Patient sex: M
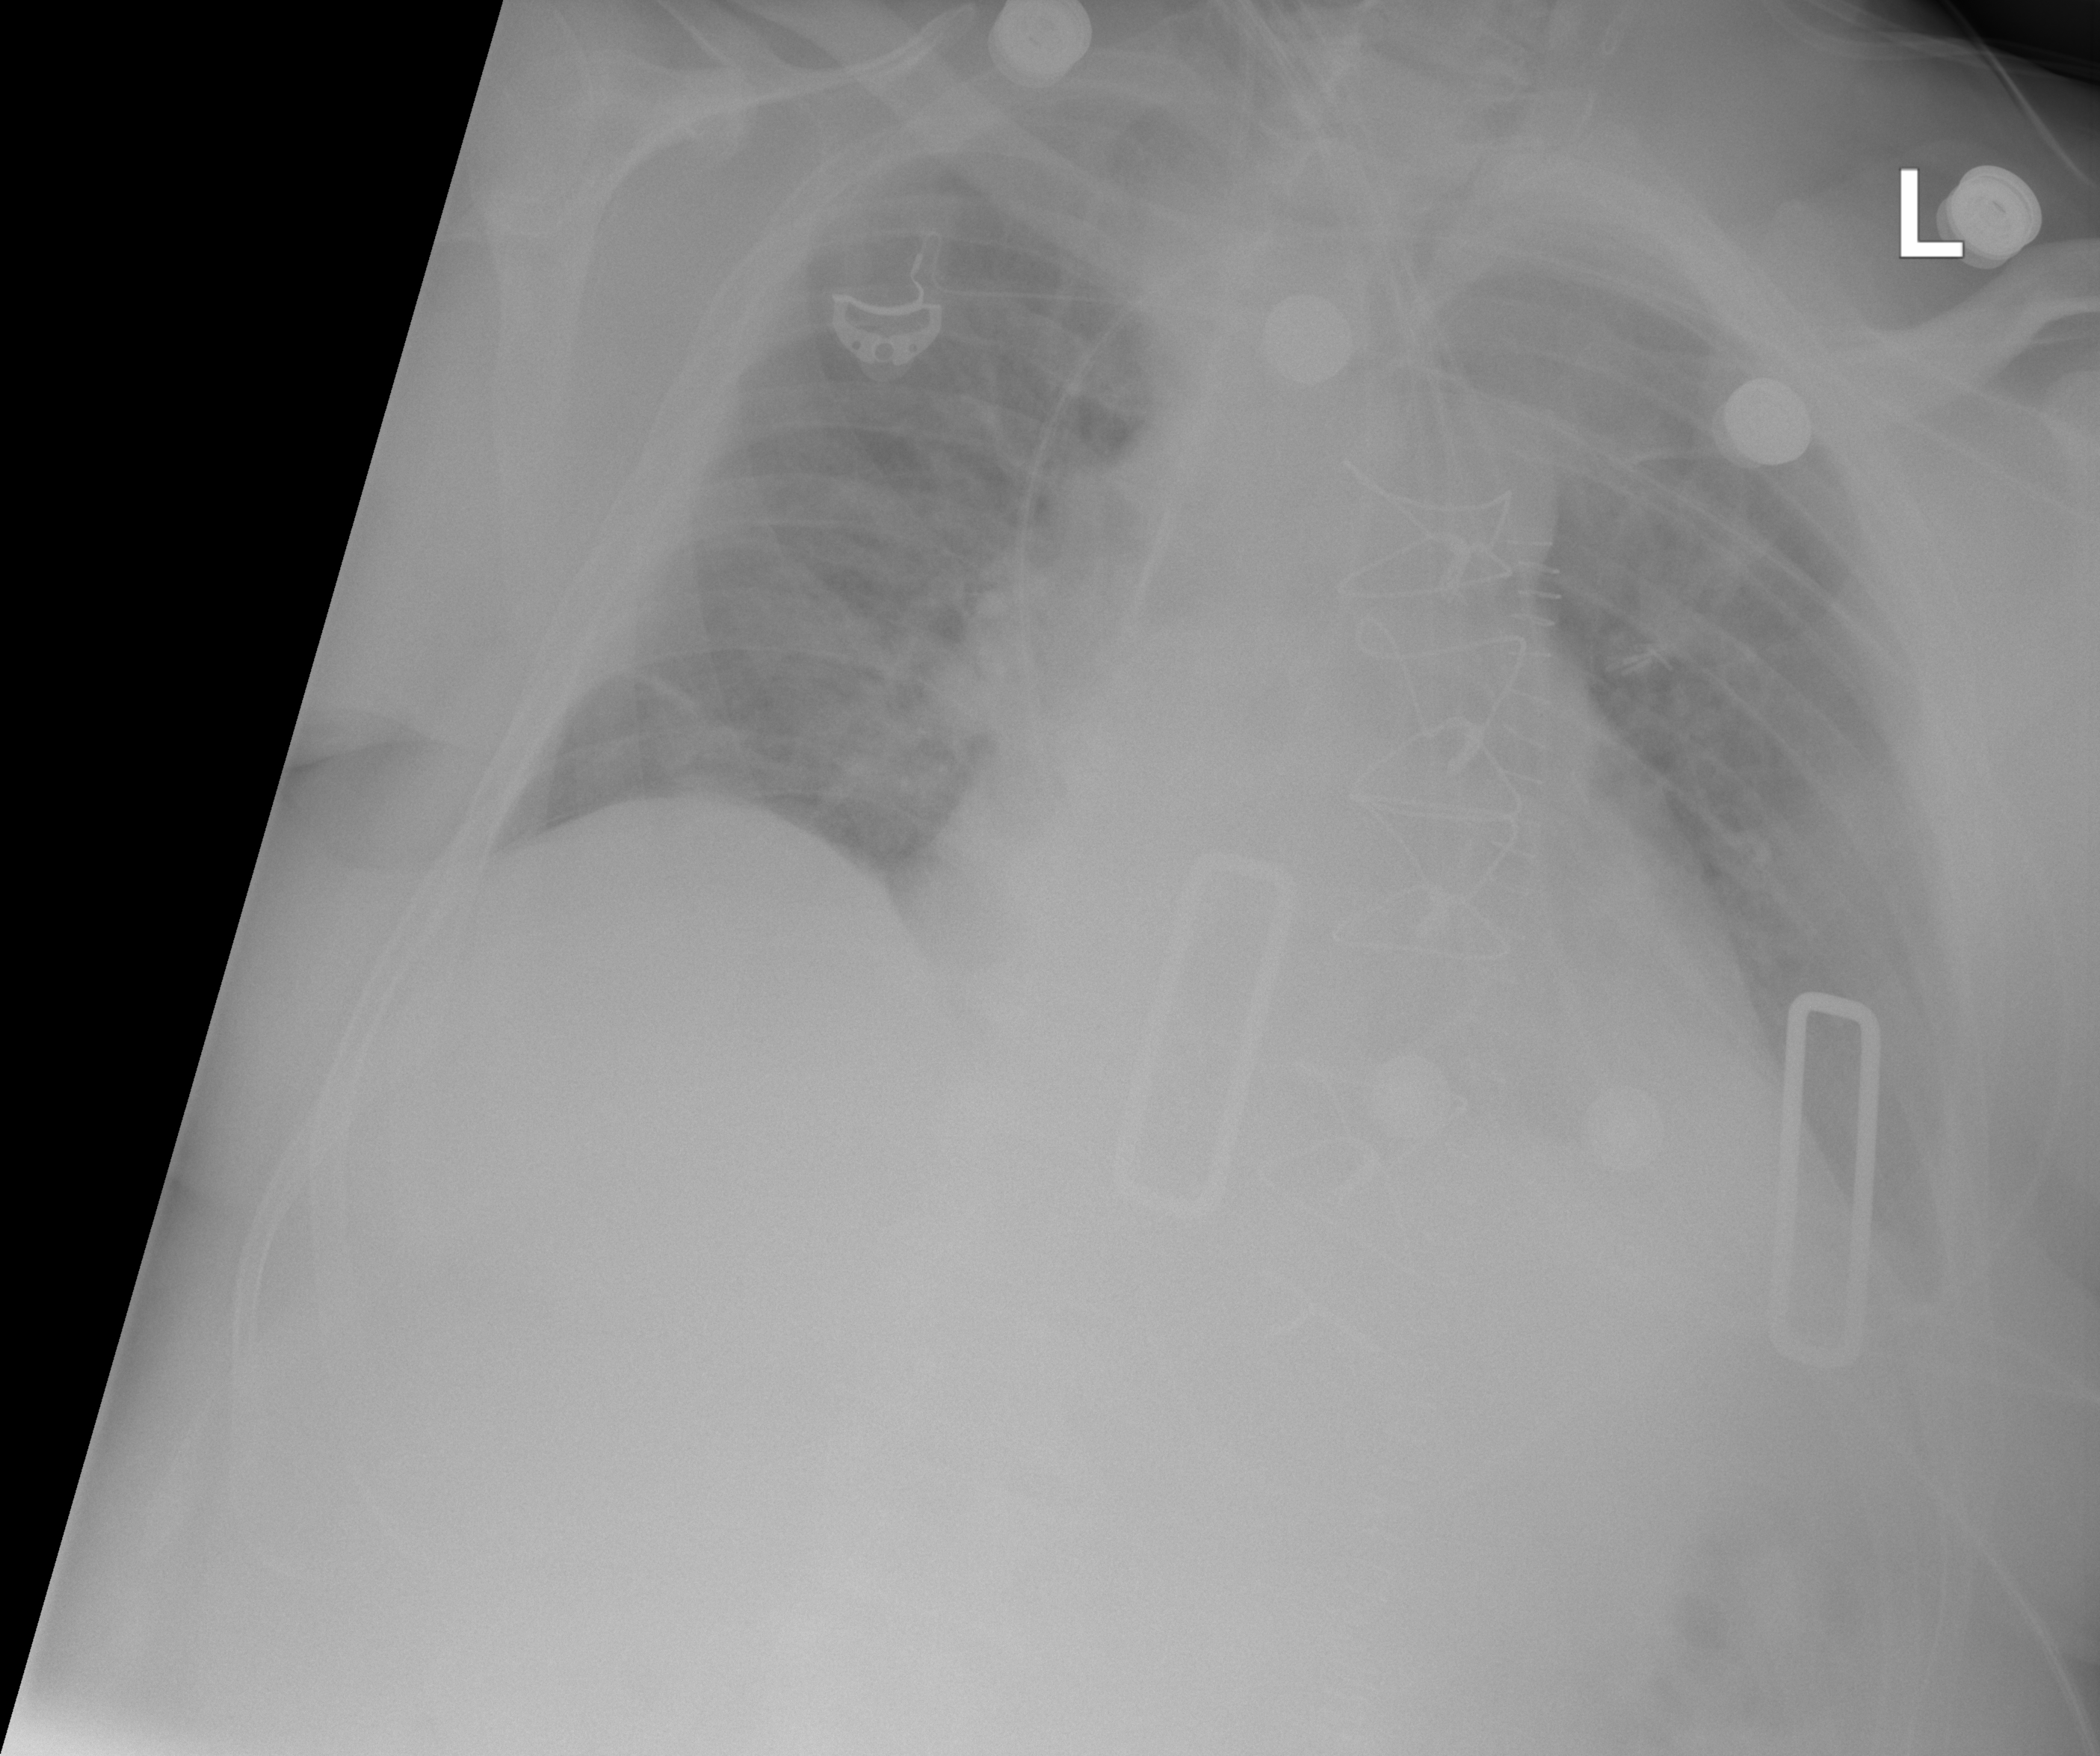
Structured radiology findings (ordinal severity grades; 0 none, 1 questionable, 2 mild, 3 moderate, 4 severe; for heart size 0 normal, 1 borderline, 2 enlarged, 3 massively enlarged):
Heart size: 2
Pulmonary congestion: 2
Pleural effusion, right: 0
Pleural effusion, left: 2
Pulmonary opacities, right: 0
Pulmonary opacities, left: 0
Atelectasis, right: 0
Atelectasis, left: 2